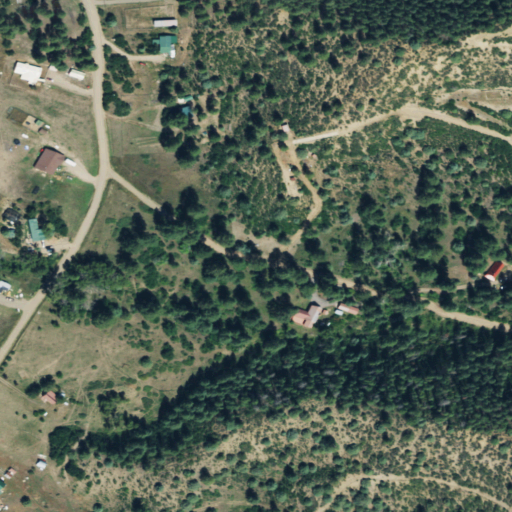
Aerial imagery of valley in Colorado named Hurt Canyon containing shrub, evergreen forest, open development, woody wetlands, low intensity development, medium intensity development, and deciduous forest